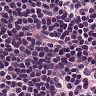
Metastatic tissue present: no